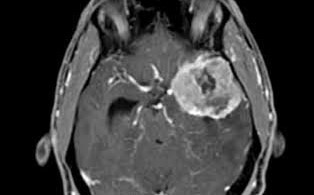
Label: meningioma